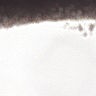
Metastatic tissue present: no